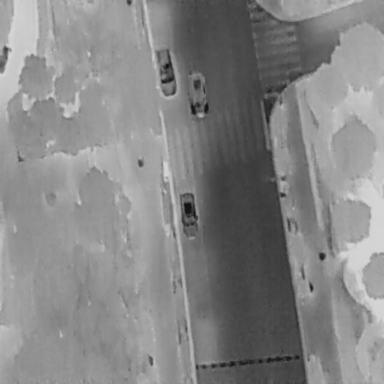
There are three Cars in the infrared image.